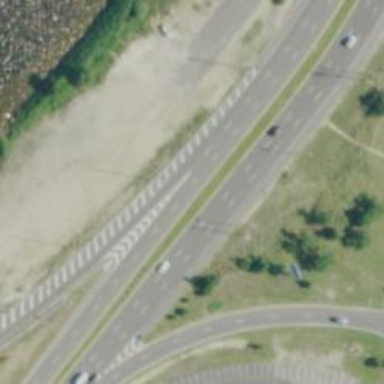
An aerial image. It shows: Motorway junction.